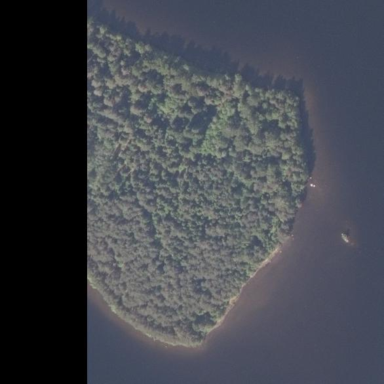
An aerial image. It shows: Forested islet.